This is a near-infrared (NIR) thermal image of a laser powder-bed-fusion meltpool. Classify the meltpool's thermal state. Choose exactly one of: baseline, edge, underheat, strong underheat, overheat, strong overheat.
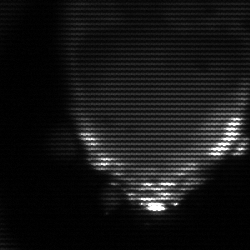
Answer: edge